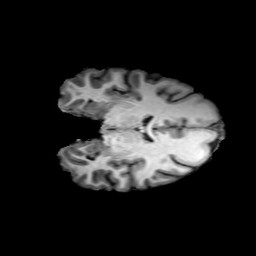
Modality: T1w
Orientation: coronal
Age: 45
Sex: female
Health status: ill